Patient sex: F
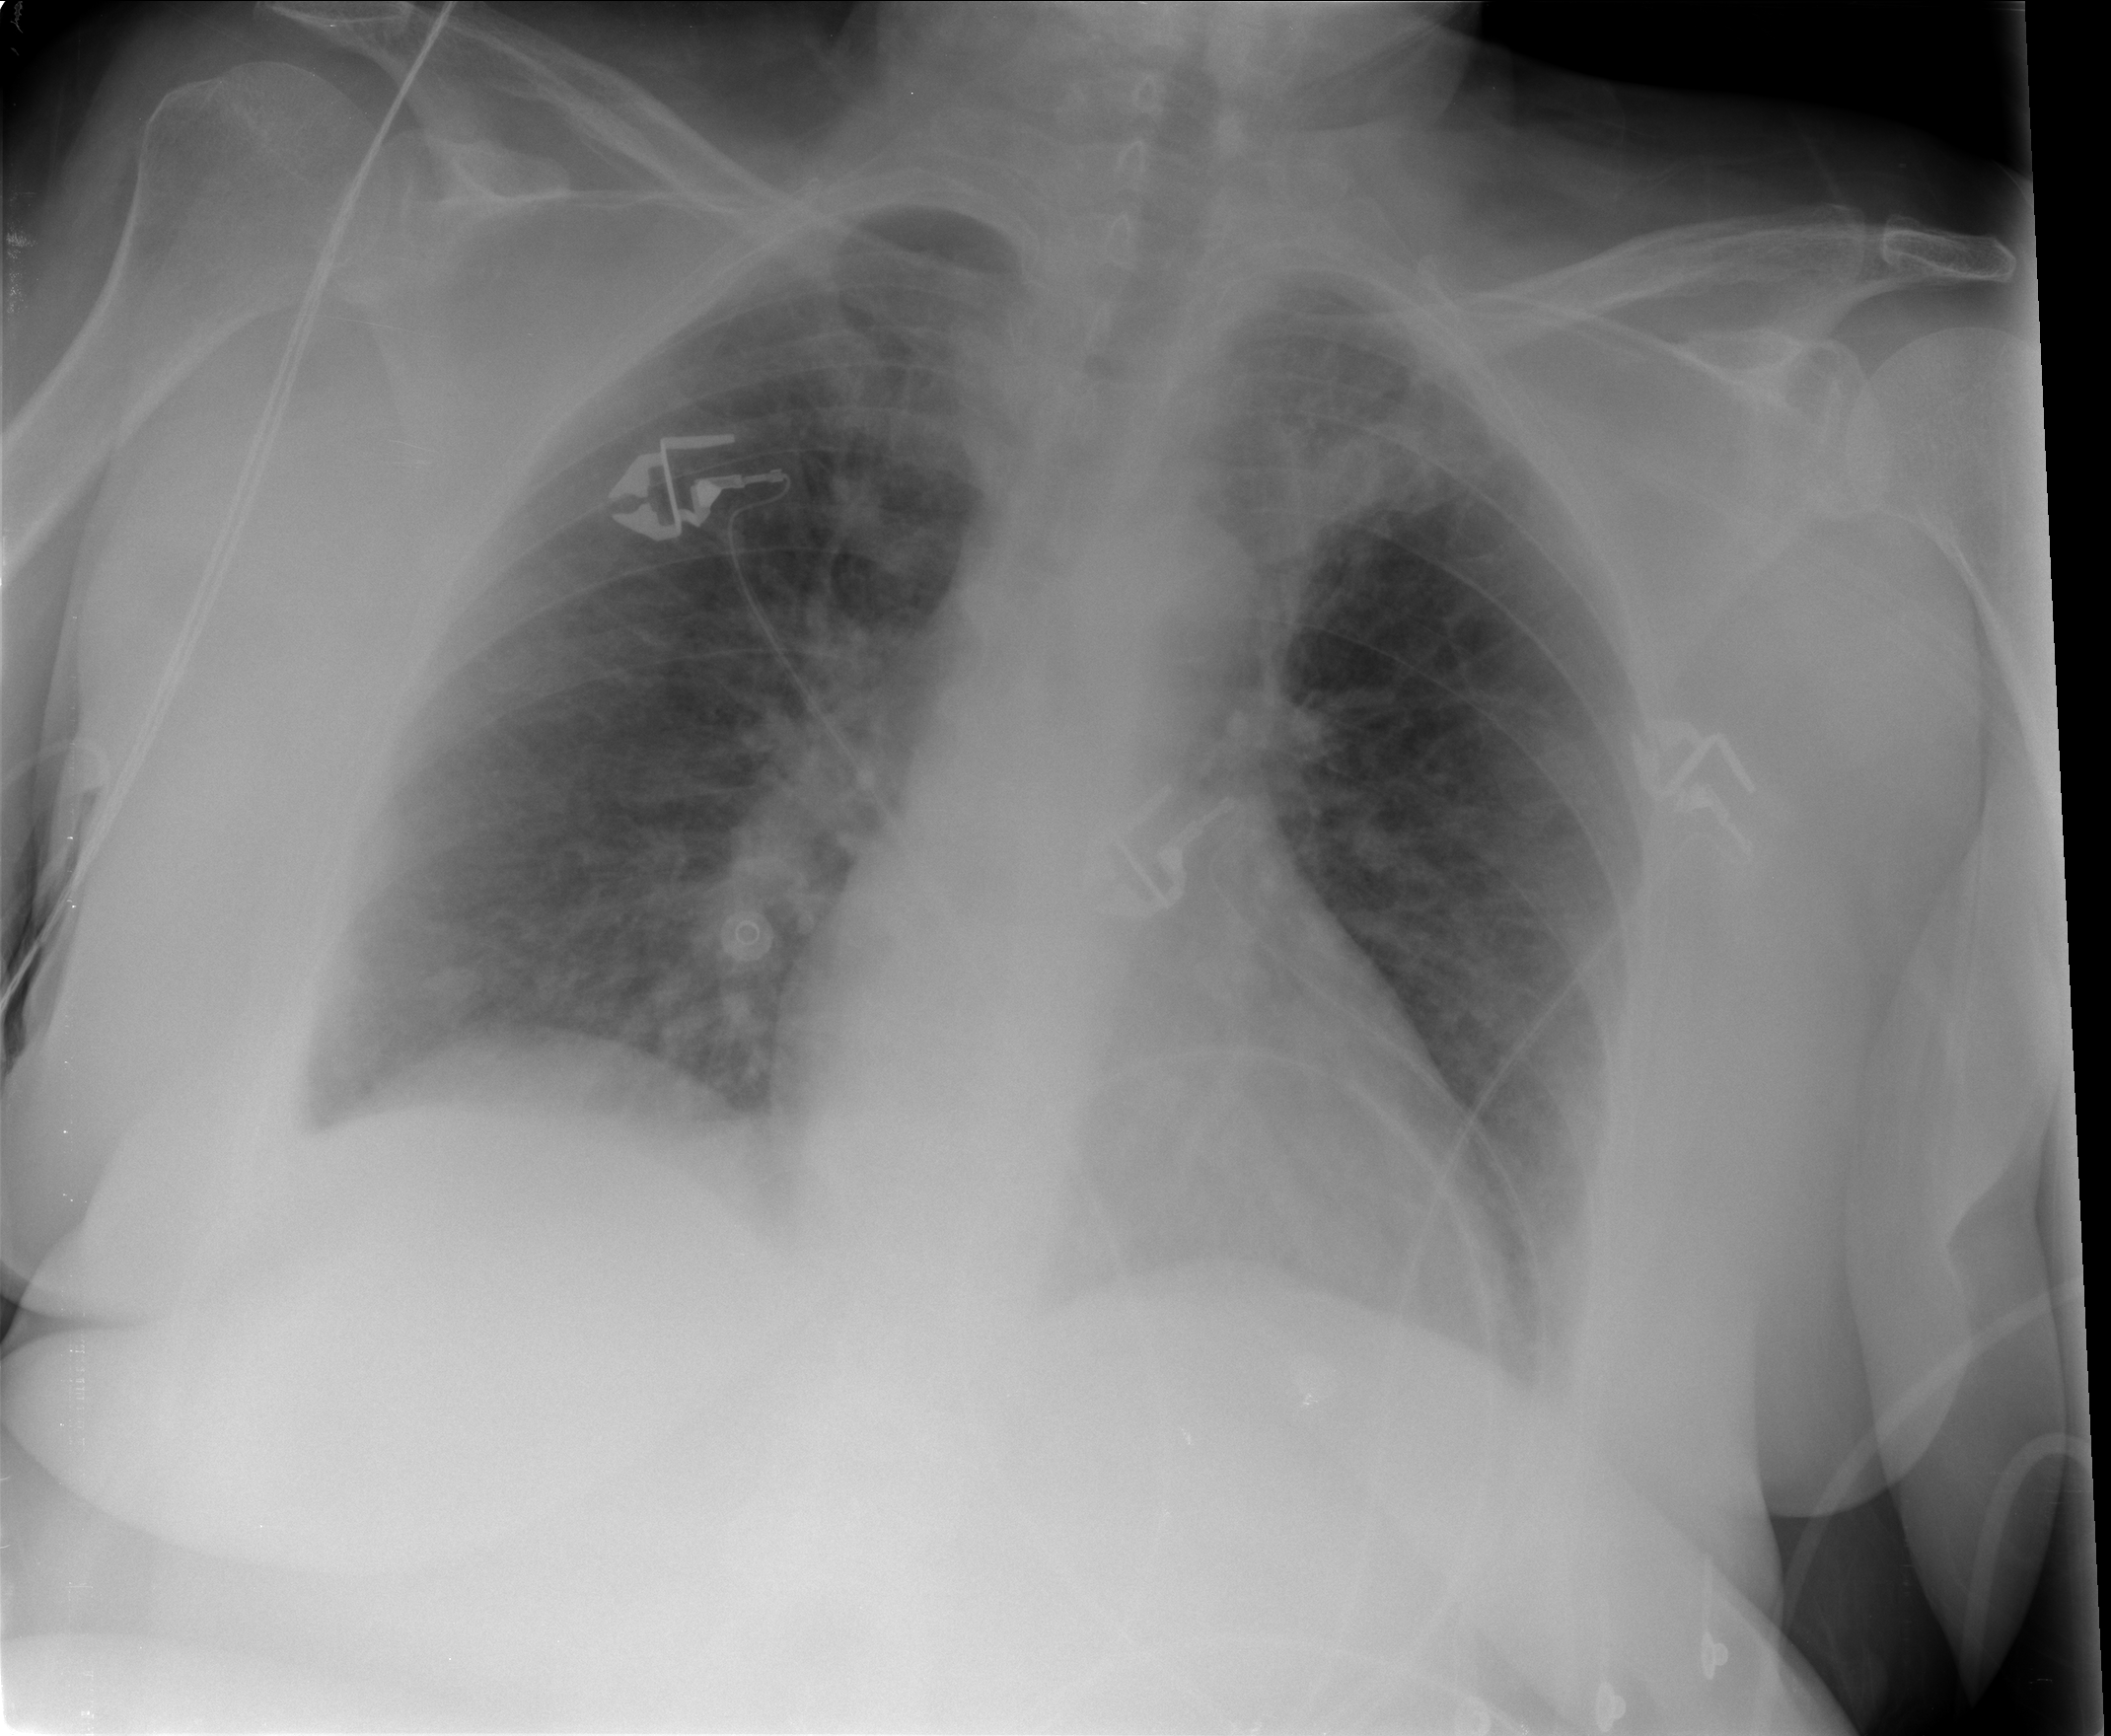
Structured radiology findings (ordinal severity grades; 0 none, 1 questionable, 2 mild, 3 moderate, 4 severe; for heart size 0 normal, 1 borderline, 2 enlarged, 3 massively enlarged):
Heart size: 0
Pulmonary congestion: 2
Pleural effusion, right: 0
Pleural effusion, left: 0
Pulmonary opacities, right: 0
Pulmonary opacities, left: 0
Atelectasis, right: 0
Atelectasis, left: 0